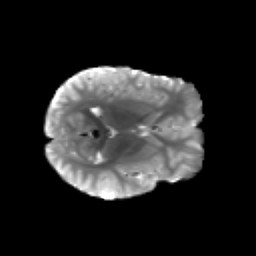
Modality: T2w
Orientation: axial
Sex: female
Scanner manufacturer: siemens
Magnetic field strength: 3 T
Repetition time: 5 s
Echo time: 0.071 s